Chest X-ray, PA view. Patient: 68 years old, sex M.
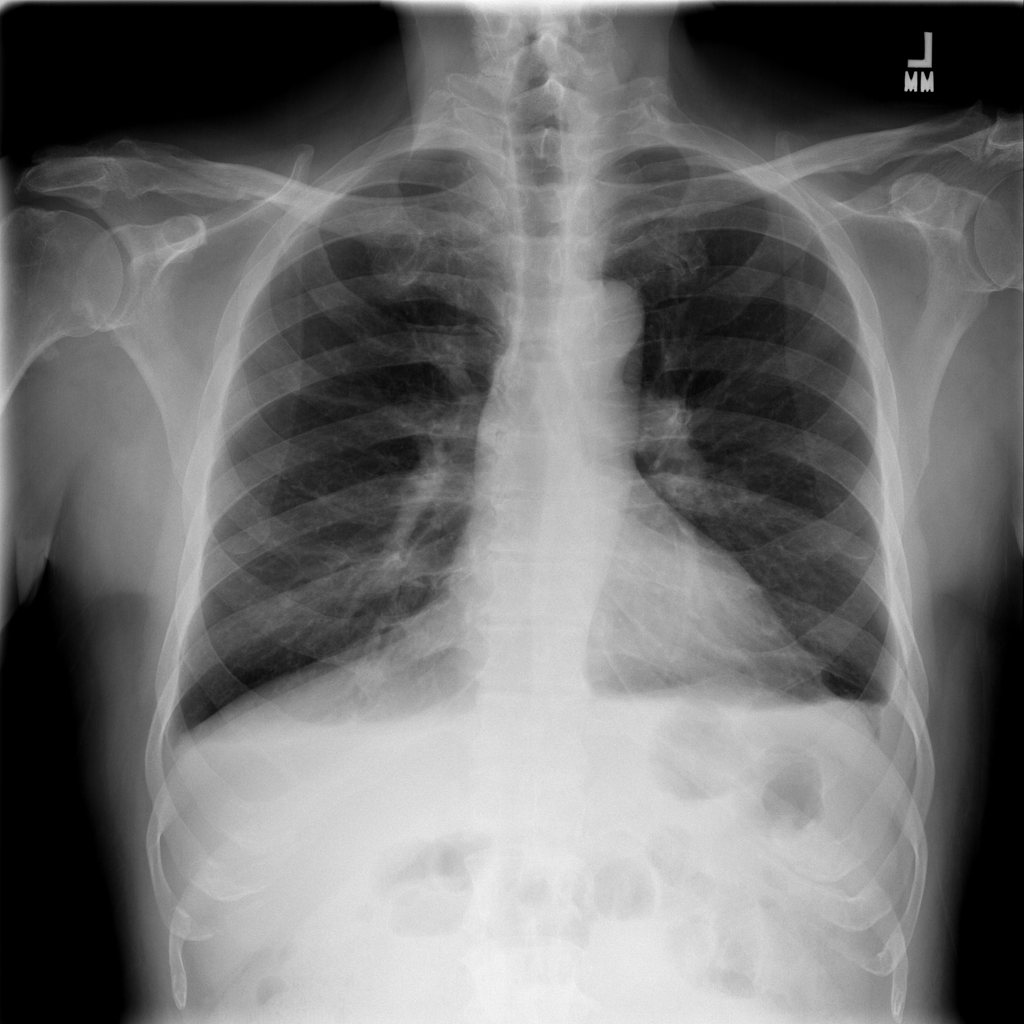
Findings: Effusion